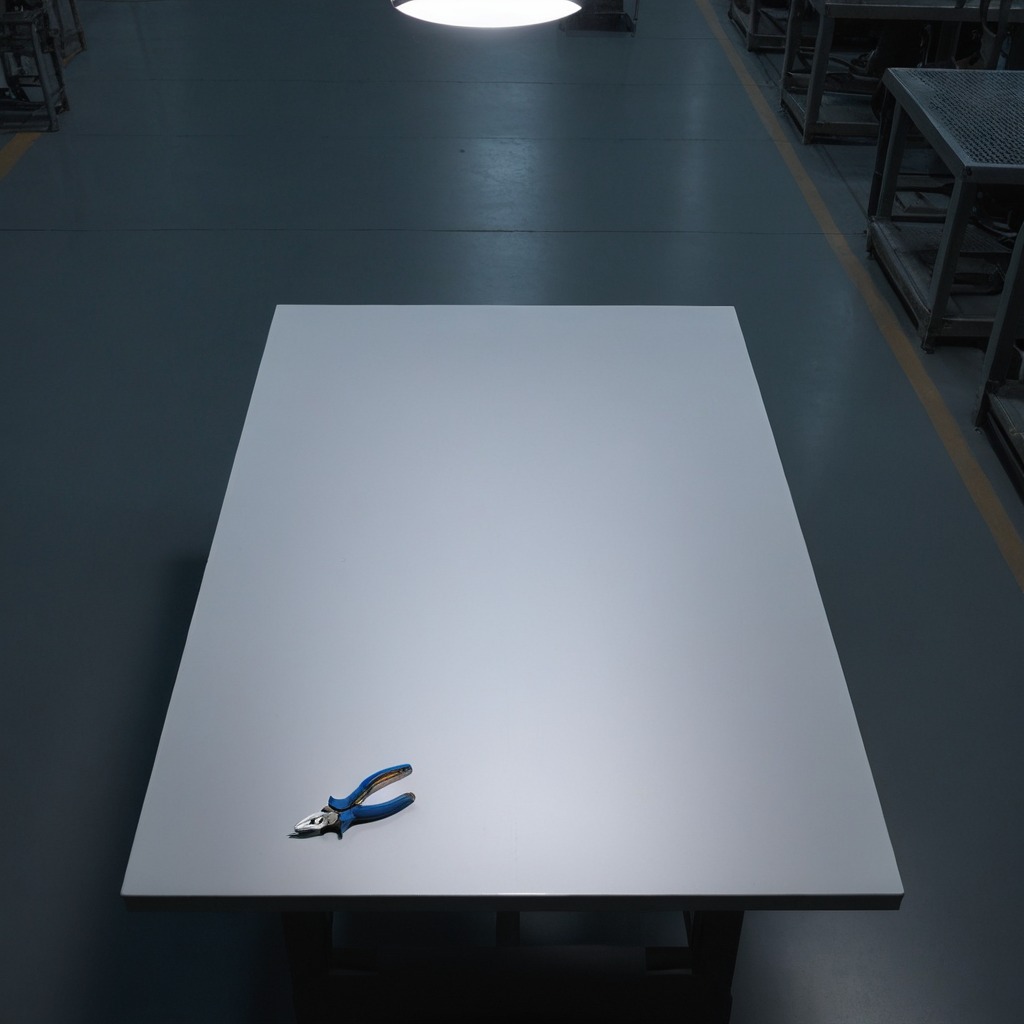
A plier is lying on the tabletop in the evening.